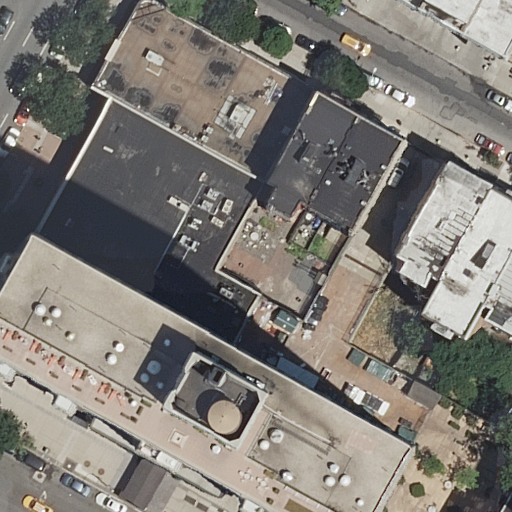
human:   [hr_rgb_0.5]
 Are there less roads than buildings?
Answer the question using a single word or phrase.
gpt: yes

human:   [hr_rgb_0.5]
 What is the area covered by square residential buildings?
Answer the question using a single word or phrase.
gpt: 0m2

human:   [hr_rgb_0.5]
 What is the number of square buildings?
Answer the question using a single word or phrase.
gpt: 0

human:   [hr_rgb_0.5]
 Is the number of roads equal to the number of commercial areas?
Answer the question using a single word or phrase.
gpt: no

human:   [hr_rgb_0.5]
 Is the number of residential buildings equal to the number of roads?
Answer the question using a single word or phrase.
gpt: no

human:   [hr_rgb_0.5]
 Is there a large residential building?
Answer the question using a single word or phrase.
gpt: yes

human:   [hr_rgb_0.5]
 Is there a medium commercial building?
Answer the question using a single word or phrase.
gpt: no

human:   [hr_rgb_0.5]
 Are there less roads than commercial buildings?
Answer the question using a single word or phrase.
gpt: no

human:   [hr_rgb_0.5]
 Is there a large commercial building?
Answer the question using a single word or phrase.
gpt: no

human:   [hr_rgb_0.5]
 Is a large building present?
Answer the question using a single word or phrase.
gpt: yes

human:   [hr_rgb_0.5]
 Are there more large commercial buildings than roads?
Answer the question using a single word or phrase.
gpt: no

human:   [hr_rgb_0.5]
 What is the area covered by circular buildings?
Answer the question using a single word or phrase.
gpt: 0m2

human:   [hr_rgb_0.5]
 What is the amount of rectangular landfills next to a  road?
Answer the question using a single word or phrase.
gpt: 0

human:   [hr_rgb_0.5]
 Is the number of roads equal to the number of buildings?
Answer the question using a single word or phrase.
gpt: no

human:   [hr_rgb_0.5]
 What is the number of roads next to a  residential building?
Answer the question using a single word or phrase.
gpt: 4

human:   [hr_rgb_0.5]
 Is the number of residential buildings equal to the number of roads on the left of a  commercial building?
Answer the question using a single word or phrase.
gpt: no

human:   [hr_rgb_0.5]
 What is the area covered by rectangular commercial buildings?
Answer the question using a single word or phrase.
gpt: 0m2

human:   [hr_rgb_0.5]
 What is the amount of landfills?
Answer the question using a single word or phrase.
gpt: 0

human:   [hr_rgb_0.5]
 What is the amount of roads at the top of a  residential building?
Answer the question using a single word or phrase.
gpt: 3

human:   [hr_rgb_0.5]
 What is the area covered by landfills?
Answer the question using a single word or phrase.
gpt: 0m2

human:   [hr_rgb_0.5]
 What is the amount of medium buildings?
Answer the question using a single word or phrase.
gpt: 6

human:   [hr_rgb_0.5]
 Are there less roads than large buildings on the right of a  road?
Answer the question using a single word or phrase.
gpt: no

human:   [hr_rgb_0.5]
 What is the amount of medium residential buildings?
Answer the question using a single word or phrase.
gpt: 6

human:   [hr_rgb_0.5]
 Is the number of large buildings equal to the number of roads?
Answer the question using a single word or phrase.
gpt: no

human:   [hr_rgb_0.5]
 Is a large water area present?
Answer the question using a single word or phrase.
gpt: no

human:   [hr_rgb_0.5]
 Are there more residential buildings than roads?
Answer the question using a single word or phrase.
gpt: yes

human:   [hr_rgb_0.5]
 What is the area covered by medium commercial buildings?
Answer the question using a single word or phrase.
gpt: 0m2

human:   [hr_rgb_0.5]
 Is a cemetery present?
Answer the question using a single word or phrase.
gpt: no

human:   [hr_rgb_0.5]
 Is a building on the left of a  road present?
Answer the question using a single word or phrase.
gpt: yes

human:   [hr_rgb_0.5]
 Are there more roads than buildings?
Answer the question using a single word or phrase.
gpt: no

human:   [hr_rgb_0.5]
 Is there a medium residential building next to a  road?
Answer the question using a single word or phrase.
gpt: yes

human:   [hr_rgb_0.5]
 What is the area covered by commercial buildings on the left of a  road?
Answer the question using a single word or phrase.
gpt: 0m2

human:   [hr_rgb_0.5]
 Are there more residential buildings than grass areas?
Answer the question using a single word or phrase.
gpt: yes

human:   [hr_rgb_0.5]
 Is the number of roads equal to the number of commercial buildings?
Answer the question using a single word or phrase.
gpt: no

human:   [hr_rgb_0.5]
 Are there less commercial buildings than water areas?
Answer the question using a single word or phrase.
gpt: no

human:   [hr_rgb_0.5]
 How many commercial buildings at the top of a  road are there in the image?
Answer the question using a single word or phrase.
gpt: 0